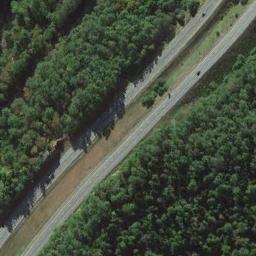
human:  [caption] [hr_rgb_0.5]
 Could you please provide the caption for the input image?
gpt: Traffic was sparse on the motorway .

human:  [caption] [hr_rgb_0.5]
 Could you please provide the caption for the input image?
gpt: The freeway goes through the forest .

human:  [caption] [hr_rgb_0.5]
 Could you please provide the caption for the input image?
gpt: The freeway is surrounded by a large green forest with two cars on the freeway .

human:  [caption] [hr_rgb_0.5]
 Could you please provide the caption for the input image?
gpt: A straight freeway goes through the forest with many dark green trees .

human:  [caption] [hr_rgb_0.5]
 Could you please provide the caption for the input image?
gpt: There are many green trees beside the freeway .